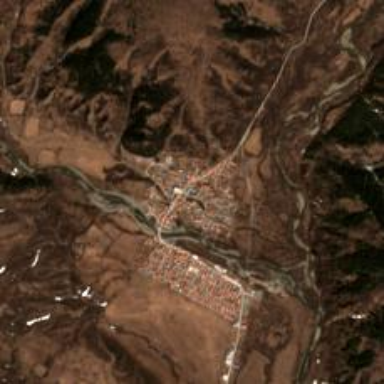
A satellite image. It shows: Township within town.